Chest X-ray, AP view. Patient: 30 years old, sex F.
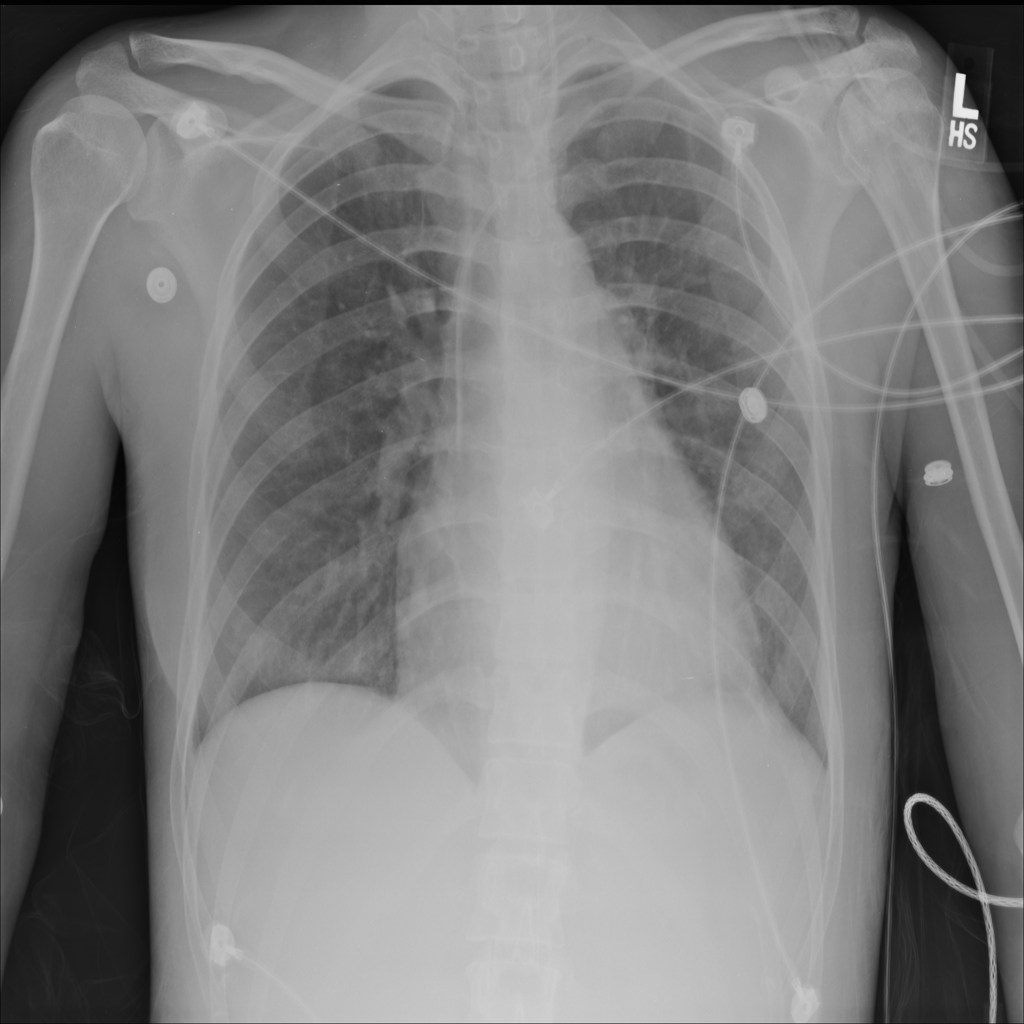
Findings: Cardiomegaly, Effusion, Infiltration